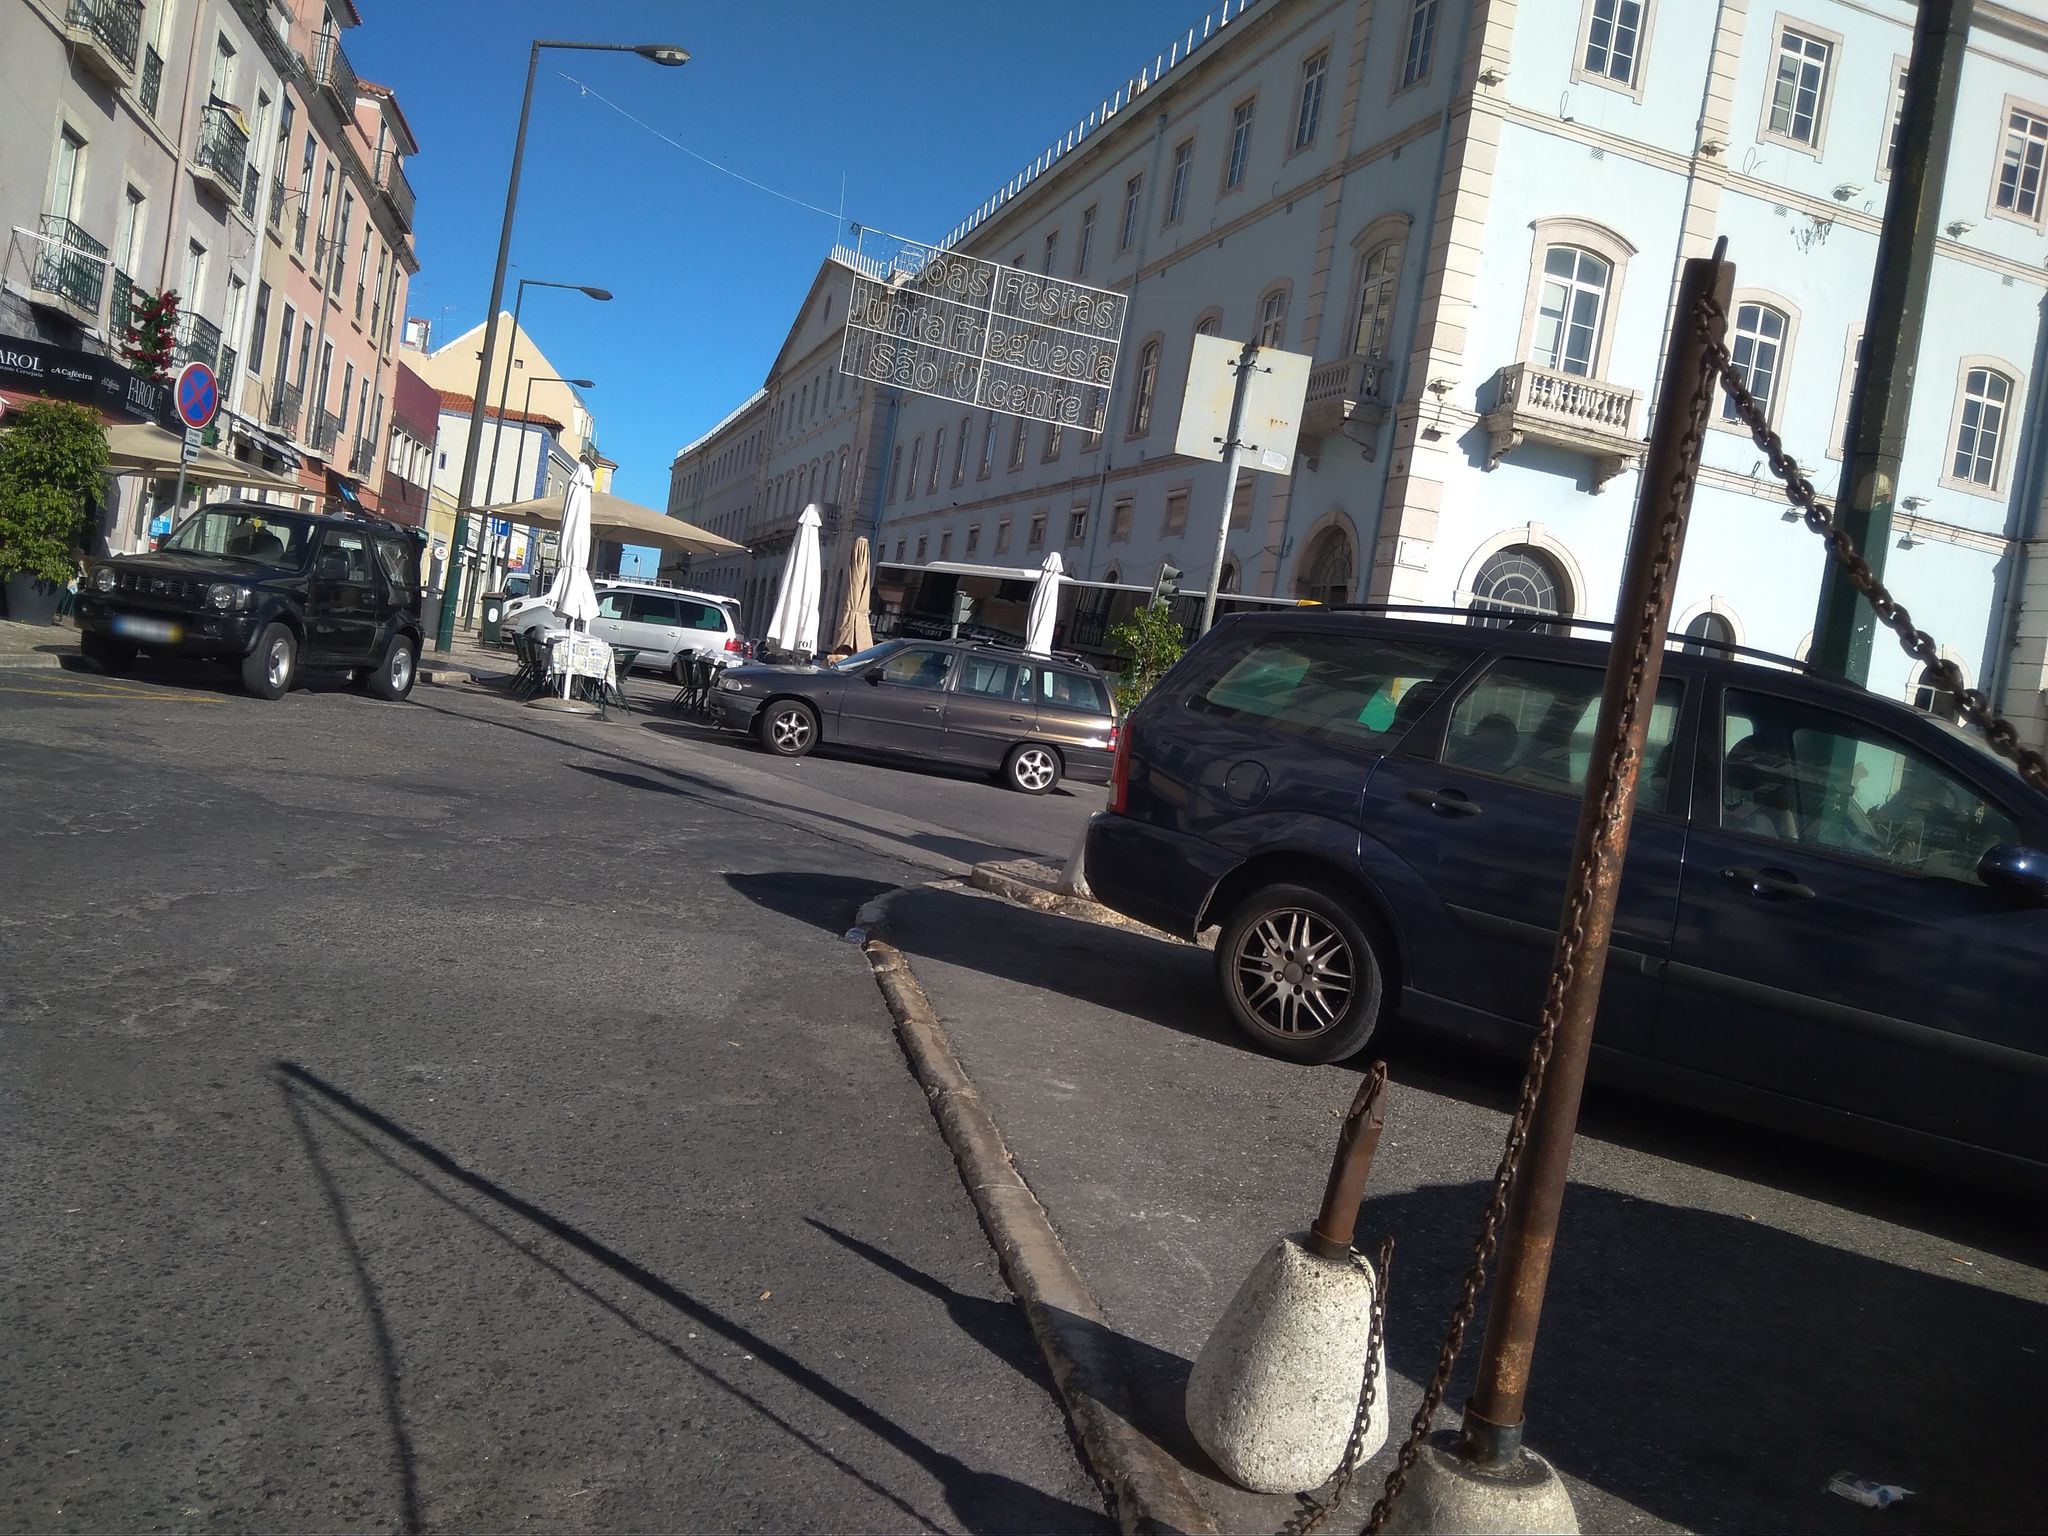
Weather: clear
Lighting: day
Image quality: good
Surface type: walking surface
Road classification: tertiary_link, residential
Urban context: urban centre
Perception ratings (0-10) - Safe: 1.59, Lively: 8.35, Beautiful: 0.31, Boring: 3.29, Depressing: 4.9, Wealthy: 3.34